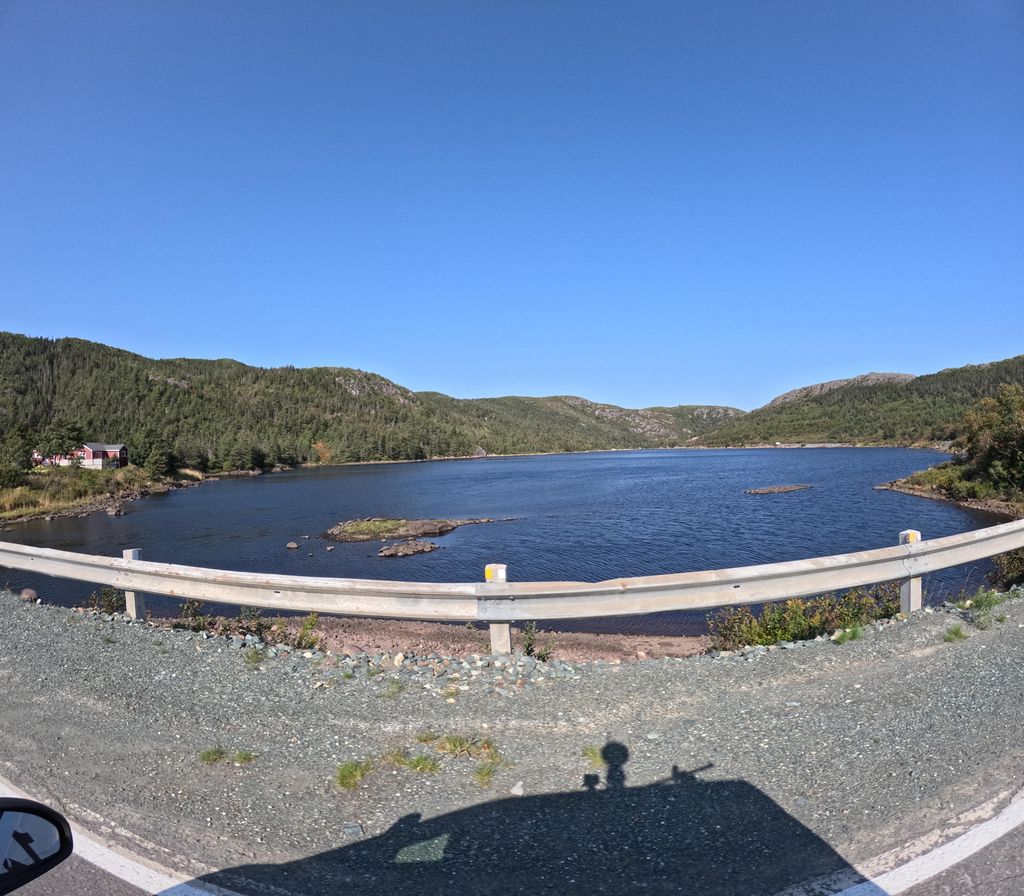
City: st_johns